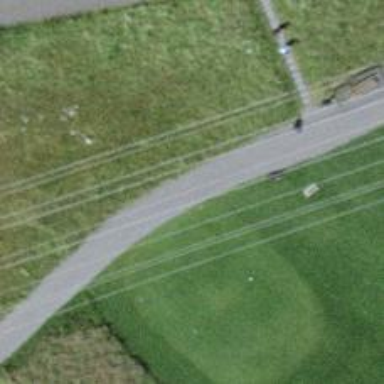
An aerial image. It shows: Golf cartpath that is also road path.